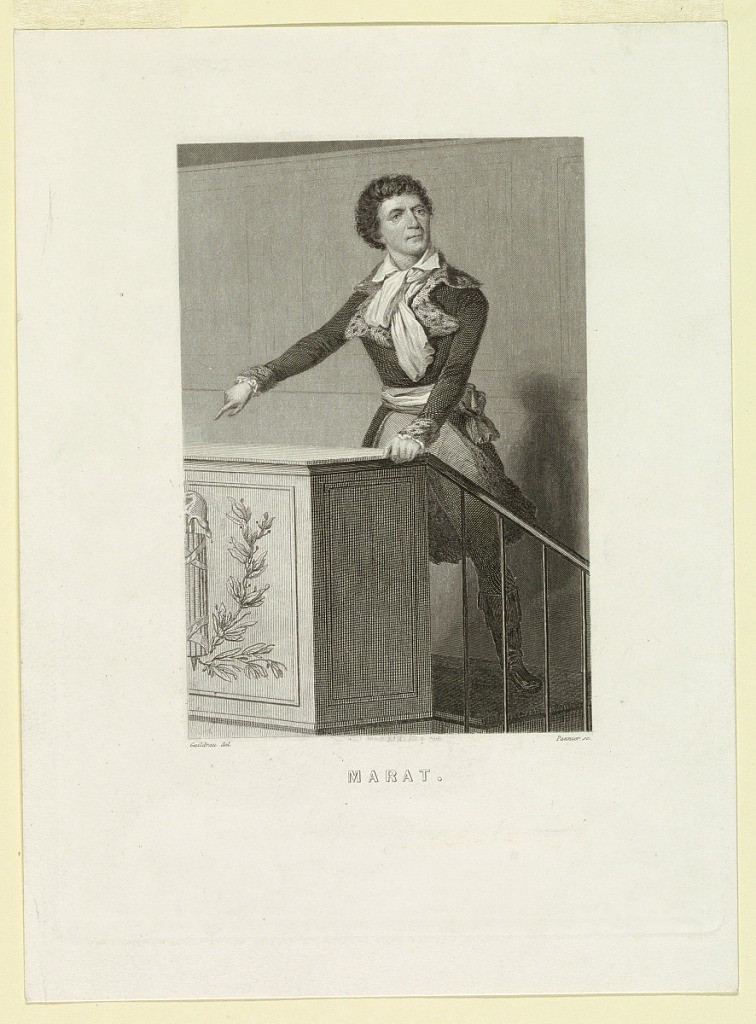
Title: Portrait of Jean Paul Marat
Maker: Louis Pannier
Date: ca. 1800
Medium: Engraving on paper
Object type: Print
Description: Full length portrait of the French revolutionary leader, Jean Paul Marat (1743-1793), shown standing at a lectern on a platform, pointing down with his right hand and looking over his left shoulder. He wears a flowing stock and fur-trimmed coat.